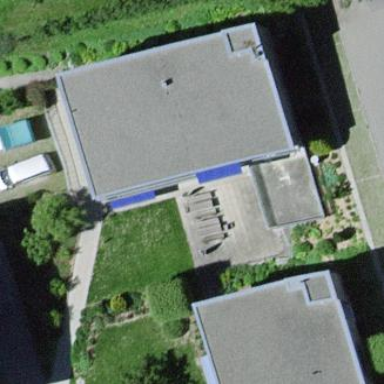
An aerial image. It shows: Commercial building.